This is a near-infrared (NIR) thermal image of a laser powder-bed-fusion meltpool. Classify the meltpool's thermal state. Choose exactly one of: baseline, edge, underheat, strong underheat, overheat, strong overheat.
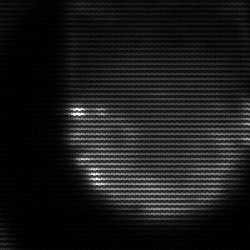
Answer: edge